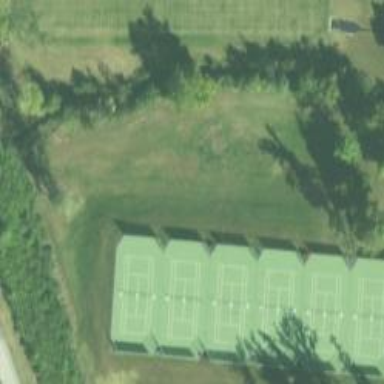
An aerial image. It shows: Tennis court on pitch.